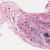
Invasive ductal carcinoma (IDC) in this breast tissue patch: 0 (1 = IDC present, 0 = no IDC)